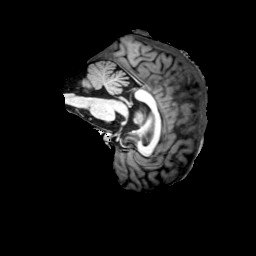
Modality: T1w
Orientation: sagittal
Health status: ill
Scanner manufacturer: siemens
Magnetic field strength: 3 T
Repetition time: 2 s
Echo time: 0.00303 s